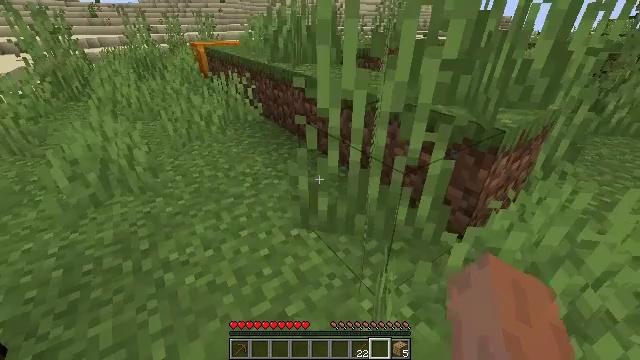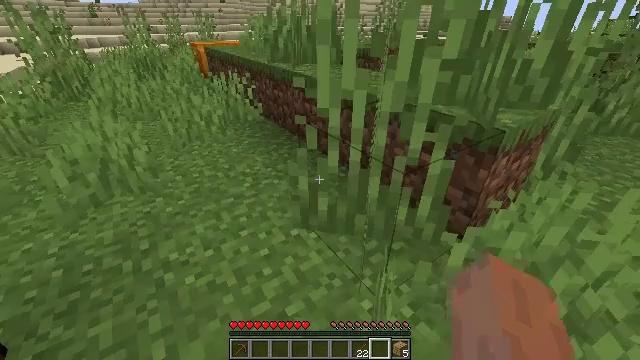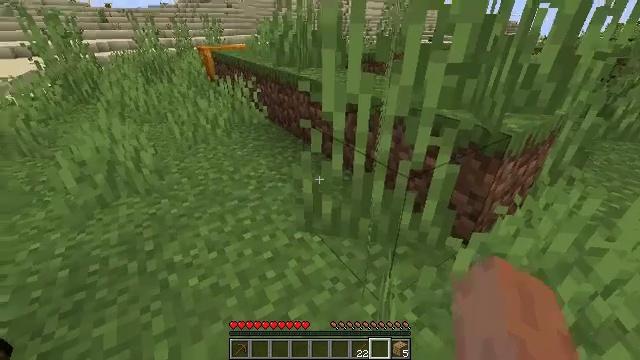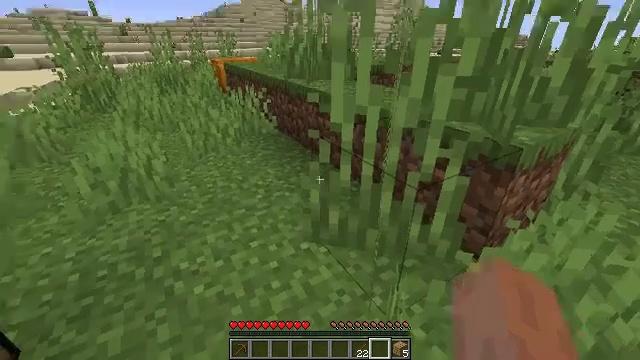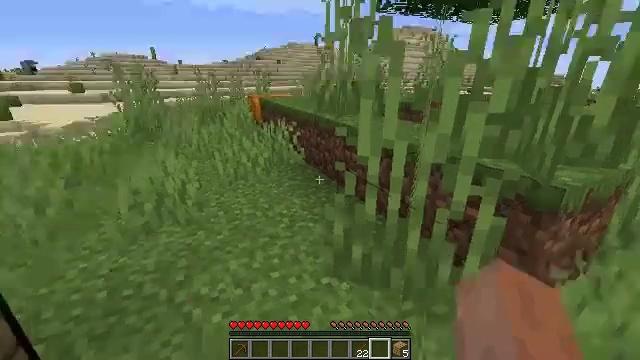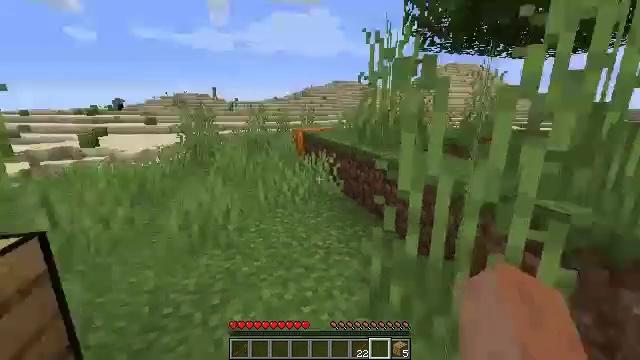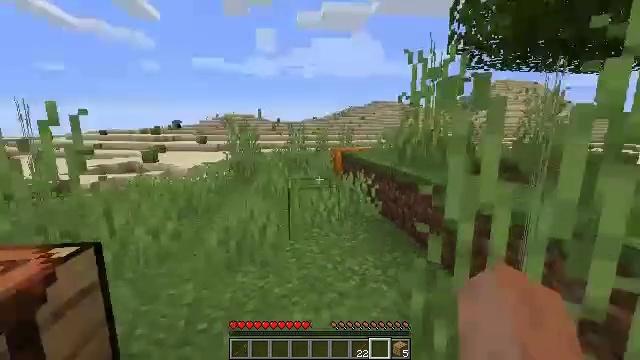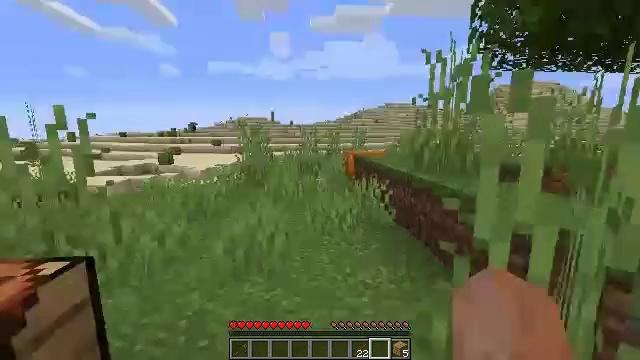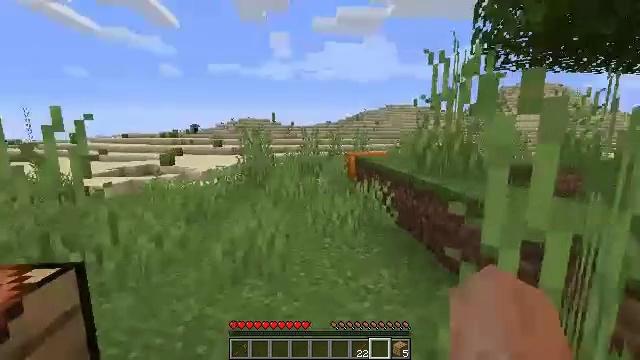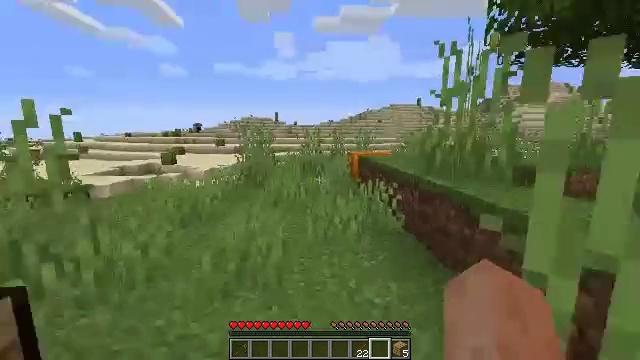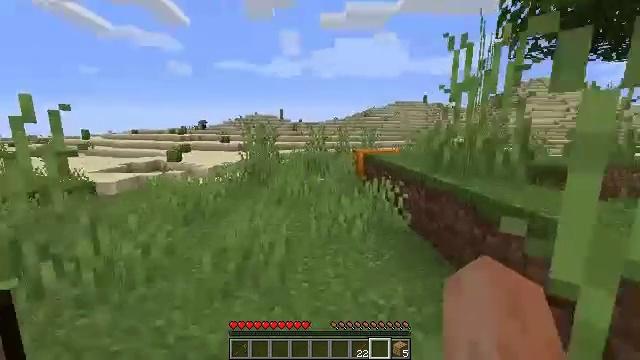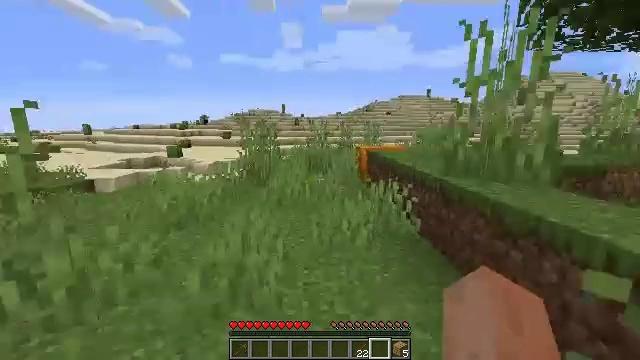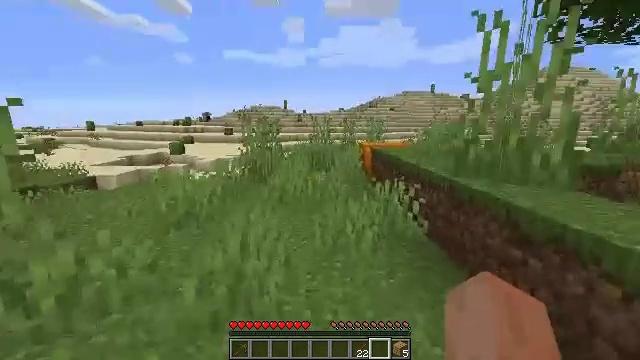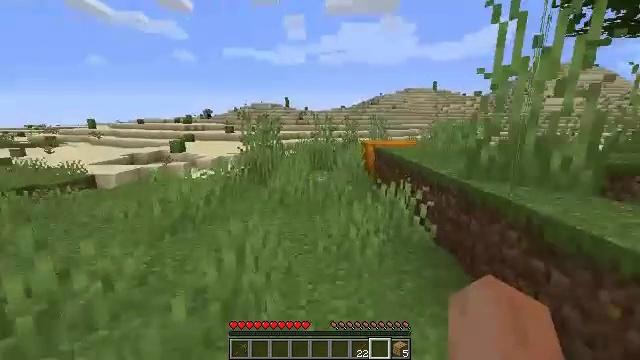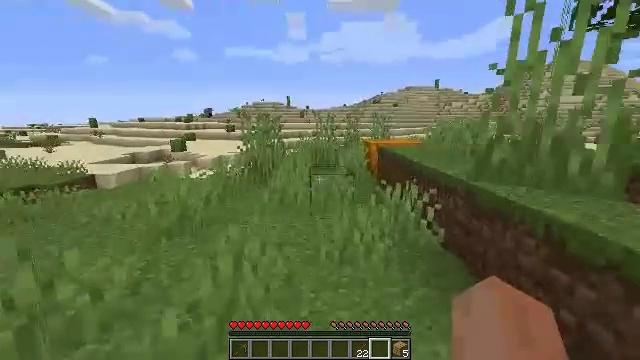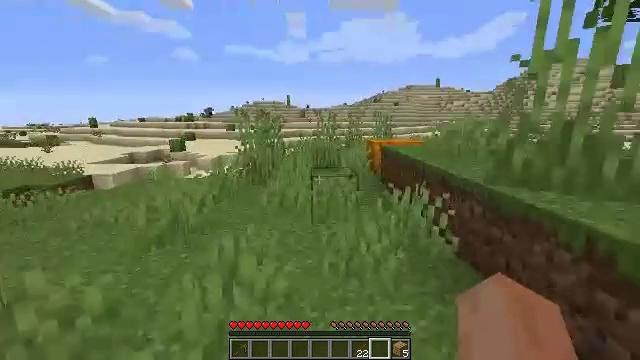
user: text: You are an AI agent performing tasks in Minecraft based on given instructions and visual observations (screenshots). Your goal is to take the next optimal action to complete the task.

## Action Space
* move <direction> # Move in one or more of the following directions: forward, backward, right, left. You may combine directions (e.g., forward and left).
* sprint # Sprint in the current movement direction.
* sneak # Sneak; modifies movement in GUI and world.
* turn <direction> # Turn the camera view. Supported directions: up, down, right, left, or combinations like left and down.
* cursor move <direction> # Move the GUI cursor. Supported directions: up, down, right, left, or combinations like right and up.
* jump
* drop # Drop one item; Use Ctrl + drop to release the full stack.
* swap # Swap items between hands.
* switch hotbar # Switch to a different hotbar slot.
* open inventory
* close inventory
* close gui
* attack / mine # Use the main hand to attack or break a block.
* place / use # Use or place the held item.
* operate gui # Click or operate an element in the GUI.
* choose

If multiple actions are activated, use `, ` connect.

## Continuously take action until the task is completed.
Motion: motion action
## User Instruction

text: Harvest a pumpkin from the field.
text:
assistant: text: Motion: no_op
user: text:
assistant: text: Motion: turn left
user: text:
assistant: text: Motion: turn left and up
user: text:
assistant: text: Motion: turn left and up
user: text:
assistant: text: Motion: turn left and up
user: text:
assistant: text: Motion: move forward, turn left and up
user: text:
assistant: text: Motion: move forward, turn left
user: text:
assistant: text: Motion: move forward
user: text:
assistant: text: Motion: move forward
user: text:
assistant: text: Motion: move forward, turn left
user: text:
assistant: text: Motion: move forward
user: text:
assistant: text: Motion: move forward
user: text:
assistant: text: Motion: move forward
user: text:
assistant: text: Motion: move forward
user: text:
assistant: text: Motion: move forward
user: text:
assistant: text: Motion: move forward
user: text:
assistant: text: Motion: no_op
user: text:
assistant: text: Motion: no_op
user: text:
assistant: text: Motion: no_op
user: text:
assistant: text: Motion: no_op
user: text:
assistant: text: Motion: no_op
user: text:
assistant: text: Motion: no_op
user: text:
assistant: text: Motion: no_op
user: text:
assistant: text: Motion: no_op
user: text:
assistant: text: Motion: no_op
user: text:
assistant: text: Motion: no_op
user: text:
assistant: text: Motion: switch to hotbar 1
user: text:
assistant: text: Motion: switch to hotbar 1
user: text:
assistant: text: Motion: switch to hotbar 1
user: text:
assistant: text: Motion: no_op